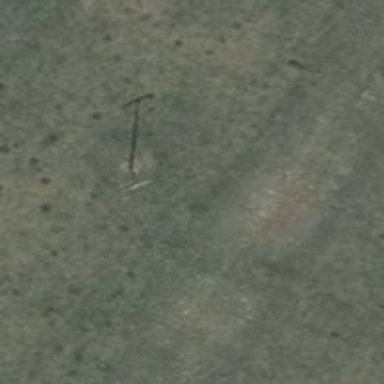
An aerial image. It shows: Minor power line with three cables.